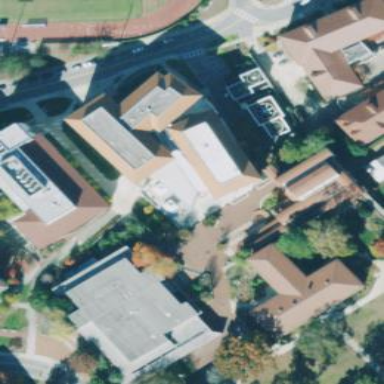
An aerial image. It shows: View of university building.